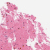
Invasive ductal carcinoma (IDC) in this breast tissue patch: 0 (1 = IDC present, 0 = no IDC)